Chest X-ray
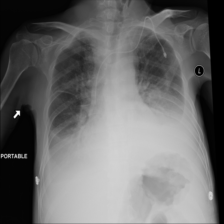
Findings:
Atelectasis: negative
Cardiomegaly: negative
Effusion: negative
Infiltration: negative
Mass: negative
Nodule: negative
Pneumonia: negative
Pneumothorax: negative
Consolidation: negative
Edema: negative
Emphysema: negative
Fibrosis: negative
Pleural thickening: negative
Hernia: negative